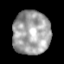
Tissue: lung
Cell type: Epithelial cells
Senescence score: 0.166
Nuclear area (px): 1610
Mean DAPI intensity: 162.254